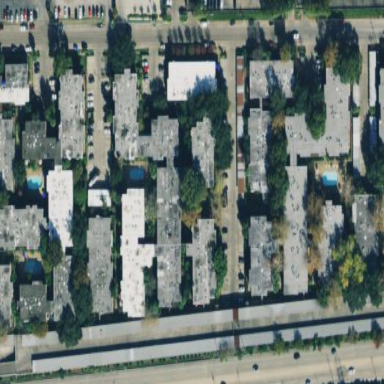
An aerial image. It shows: Residential area with apartments.